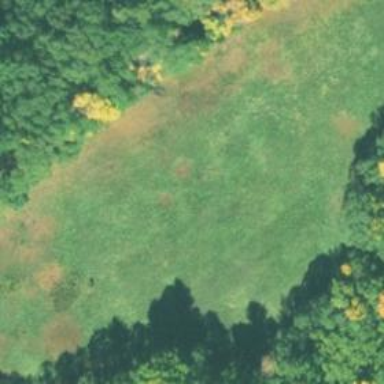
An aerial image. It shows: Beautiful meadow.